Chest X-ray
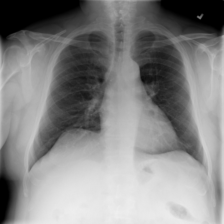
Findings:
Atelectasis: negative
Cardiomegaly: negative
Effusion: negative
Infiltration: positive
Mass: negative
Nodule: negative
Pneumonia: negative
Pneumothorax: negative
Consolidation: negative
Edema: negative
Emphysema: negative
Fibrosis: negative
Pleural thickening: negative
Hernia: negative